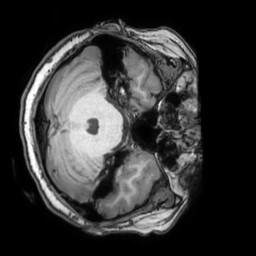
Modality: T1w
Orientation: axial
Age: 23
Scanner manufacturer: philips
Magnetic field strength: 3 T
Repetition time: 0.007 s
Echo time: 0.003501 s